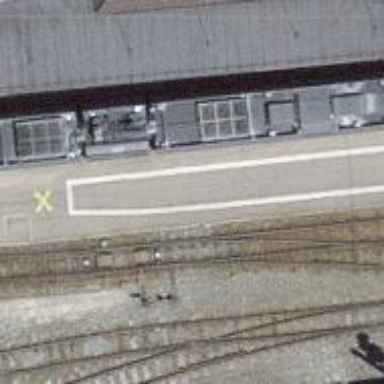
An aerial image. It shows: Narrow-gauge railway siding with electrified contact line.